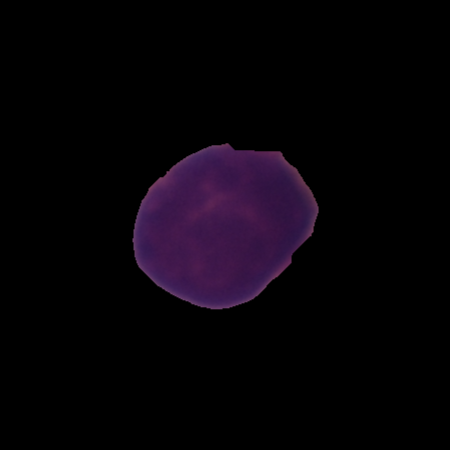
Label: healthy